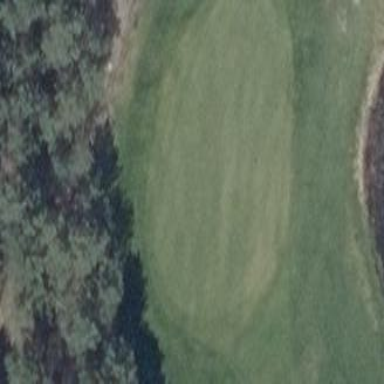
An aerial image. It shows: Golf green.